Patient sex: M
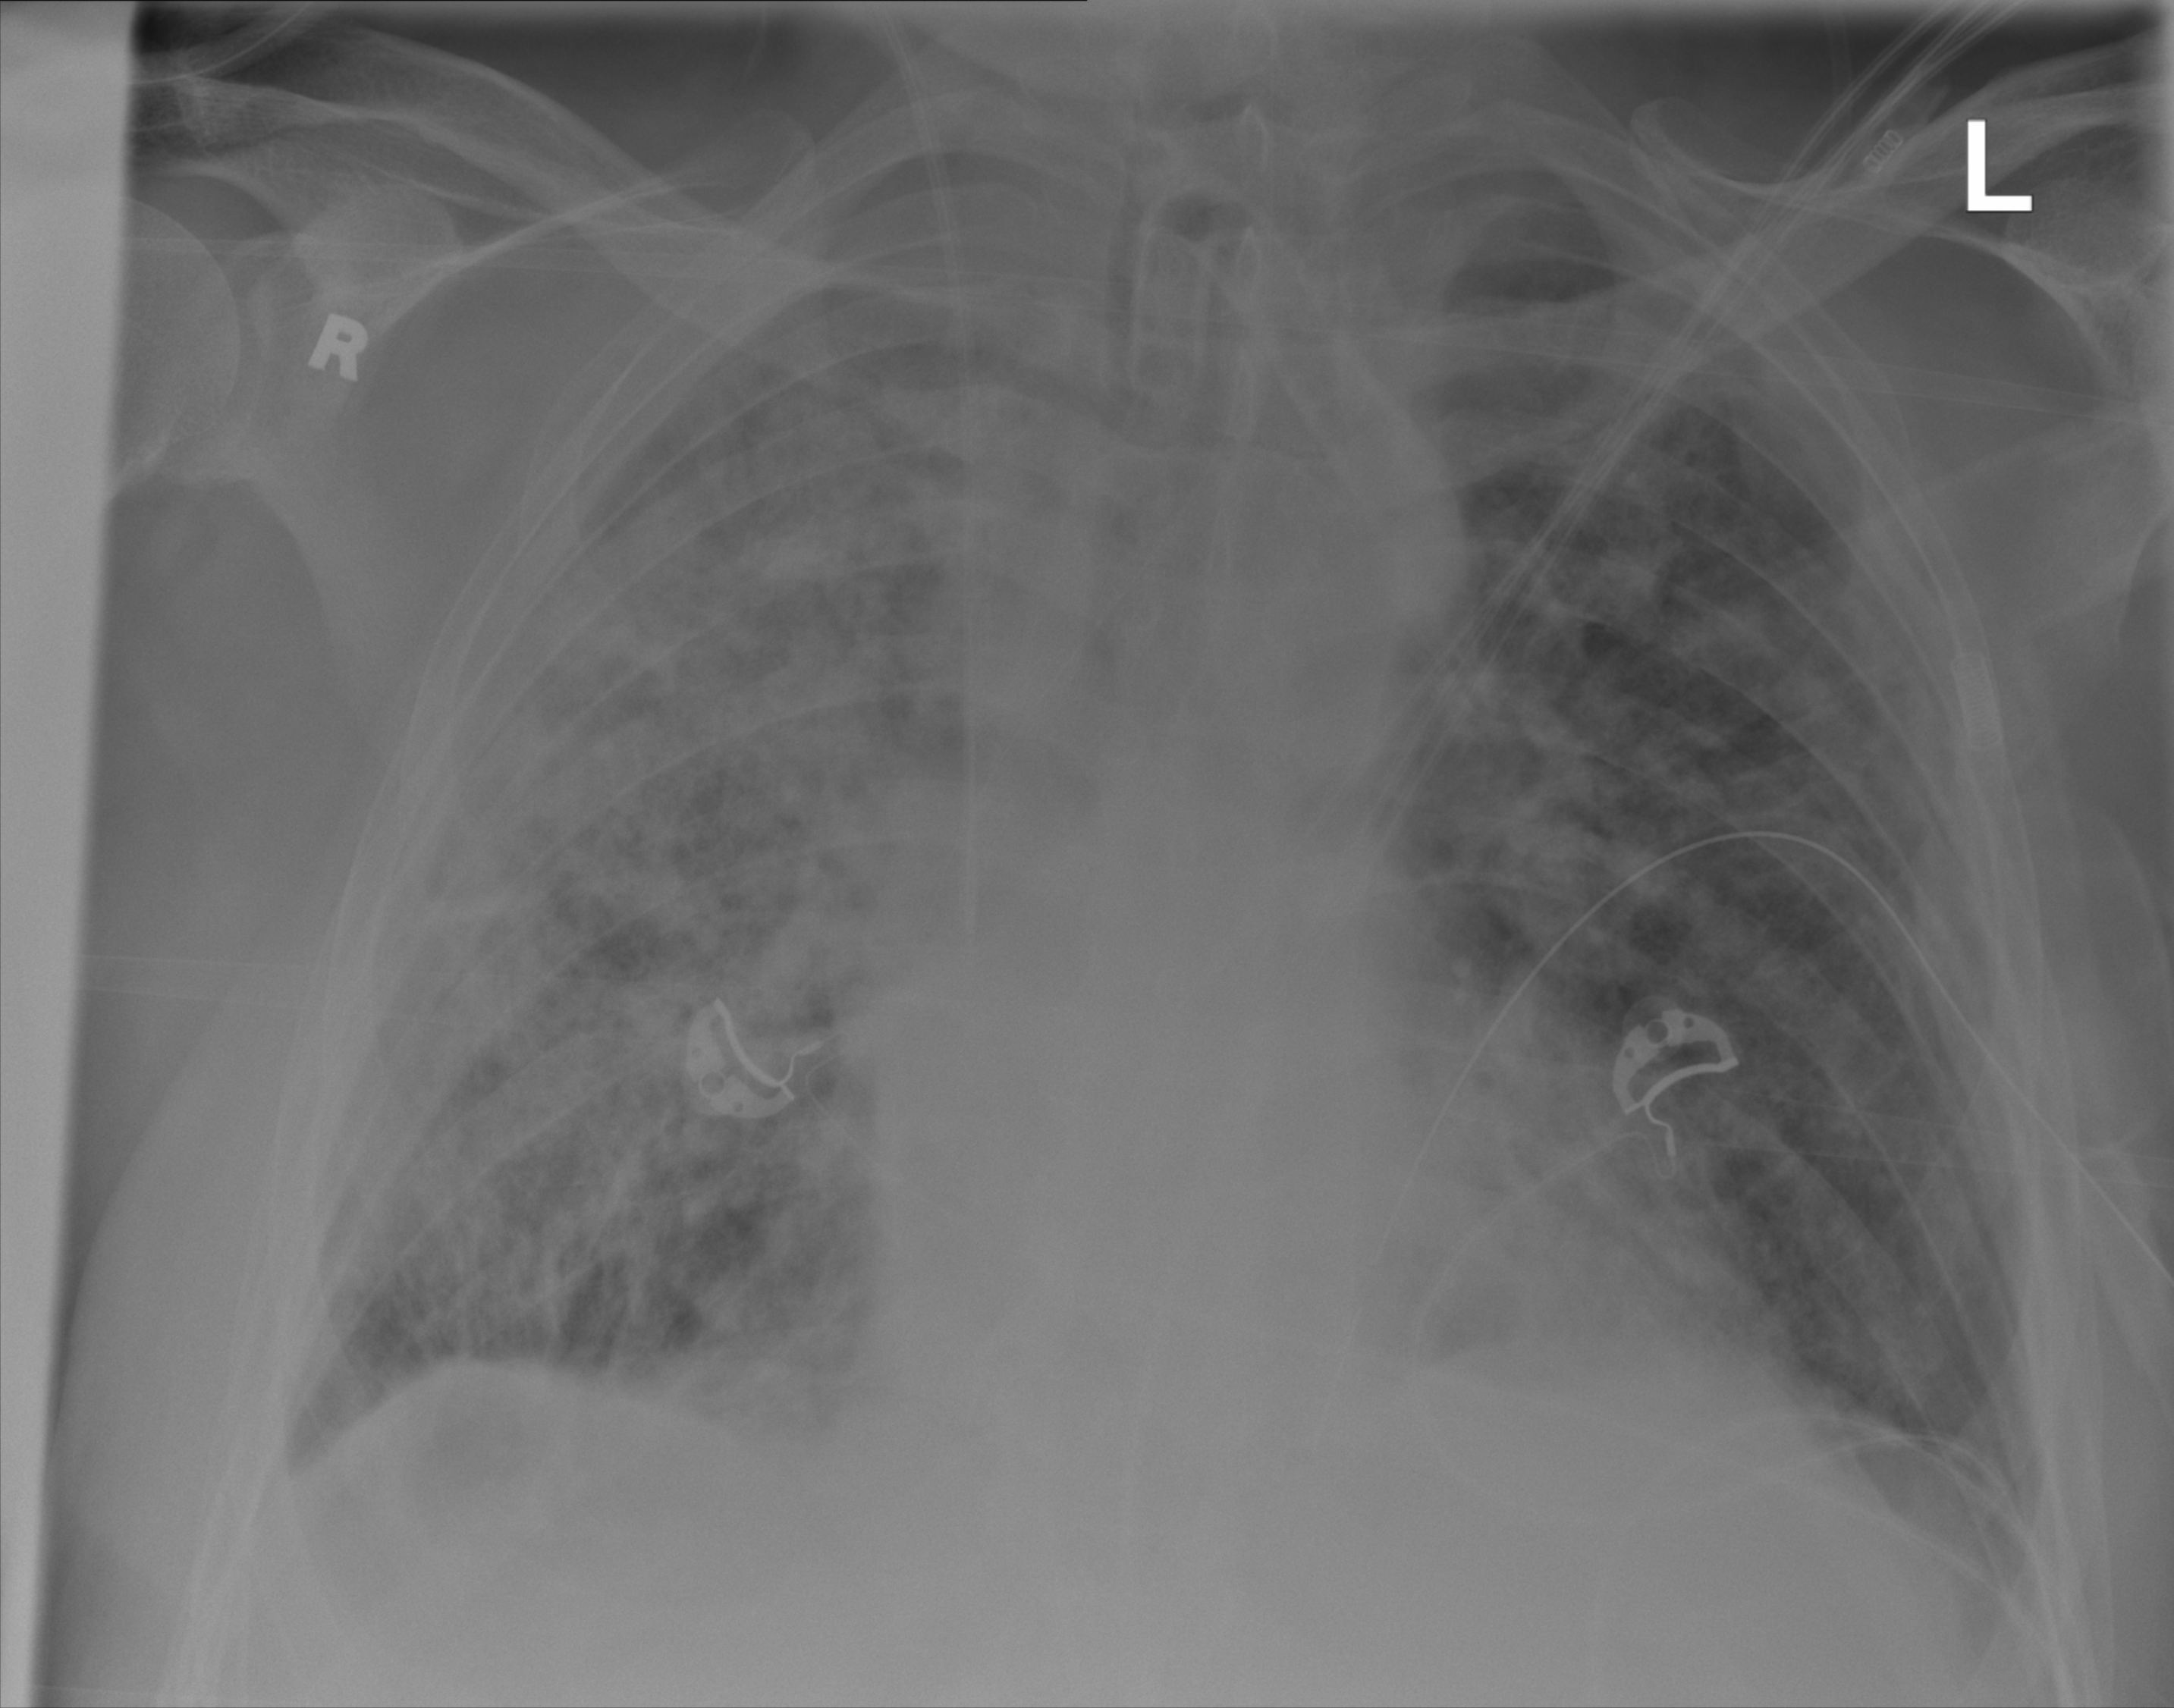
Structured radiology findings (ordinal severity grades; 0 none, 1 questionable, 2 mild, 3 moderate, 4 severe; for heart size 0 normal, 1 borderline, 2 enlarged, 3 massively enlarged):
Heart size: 0
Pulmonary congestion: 0
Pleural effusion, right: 1
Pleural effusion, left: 1
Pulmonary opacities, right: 3
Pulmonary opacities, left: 0
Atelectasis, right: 3
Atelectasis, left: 0